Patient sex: M
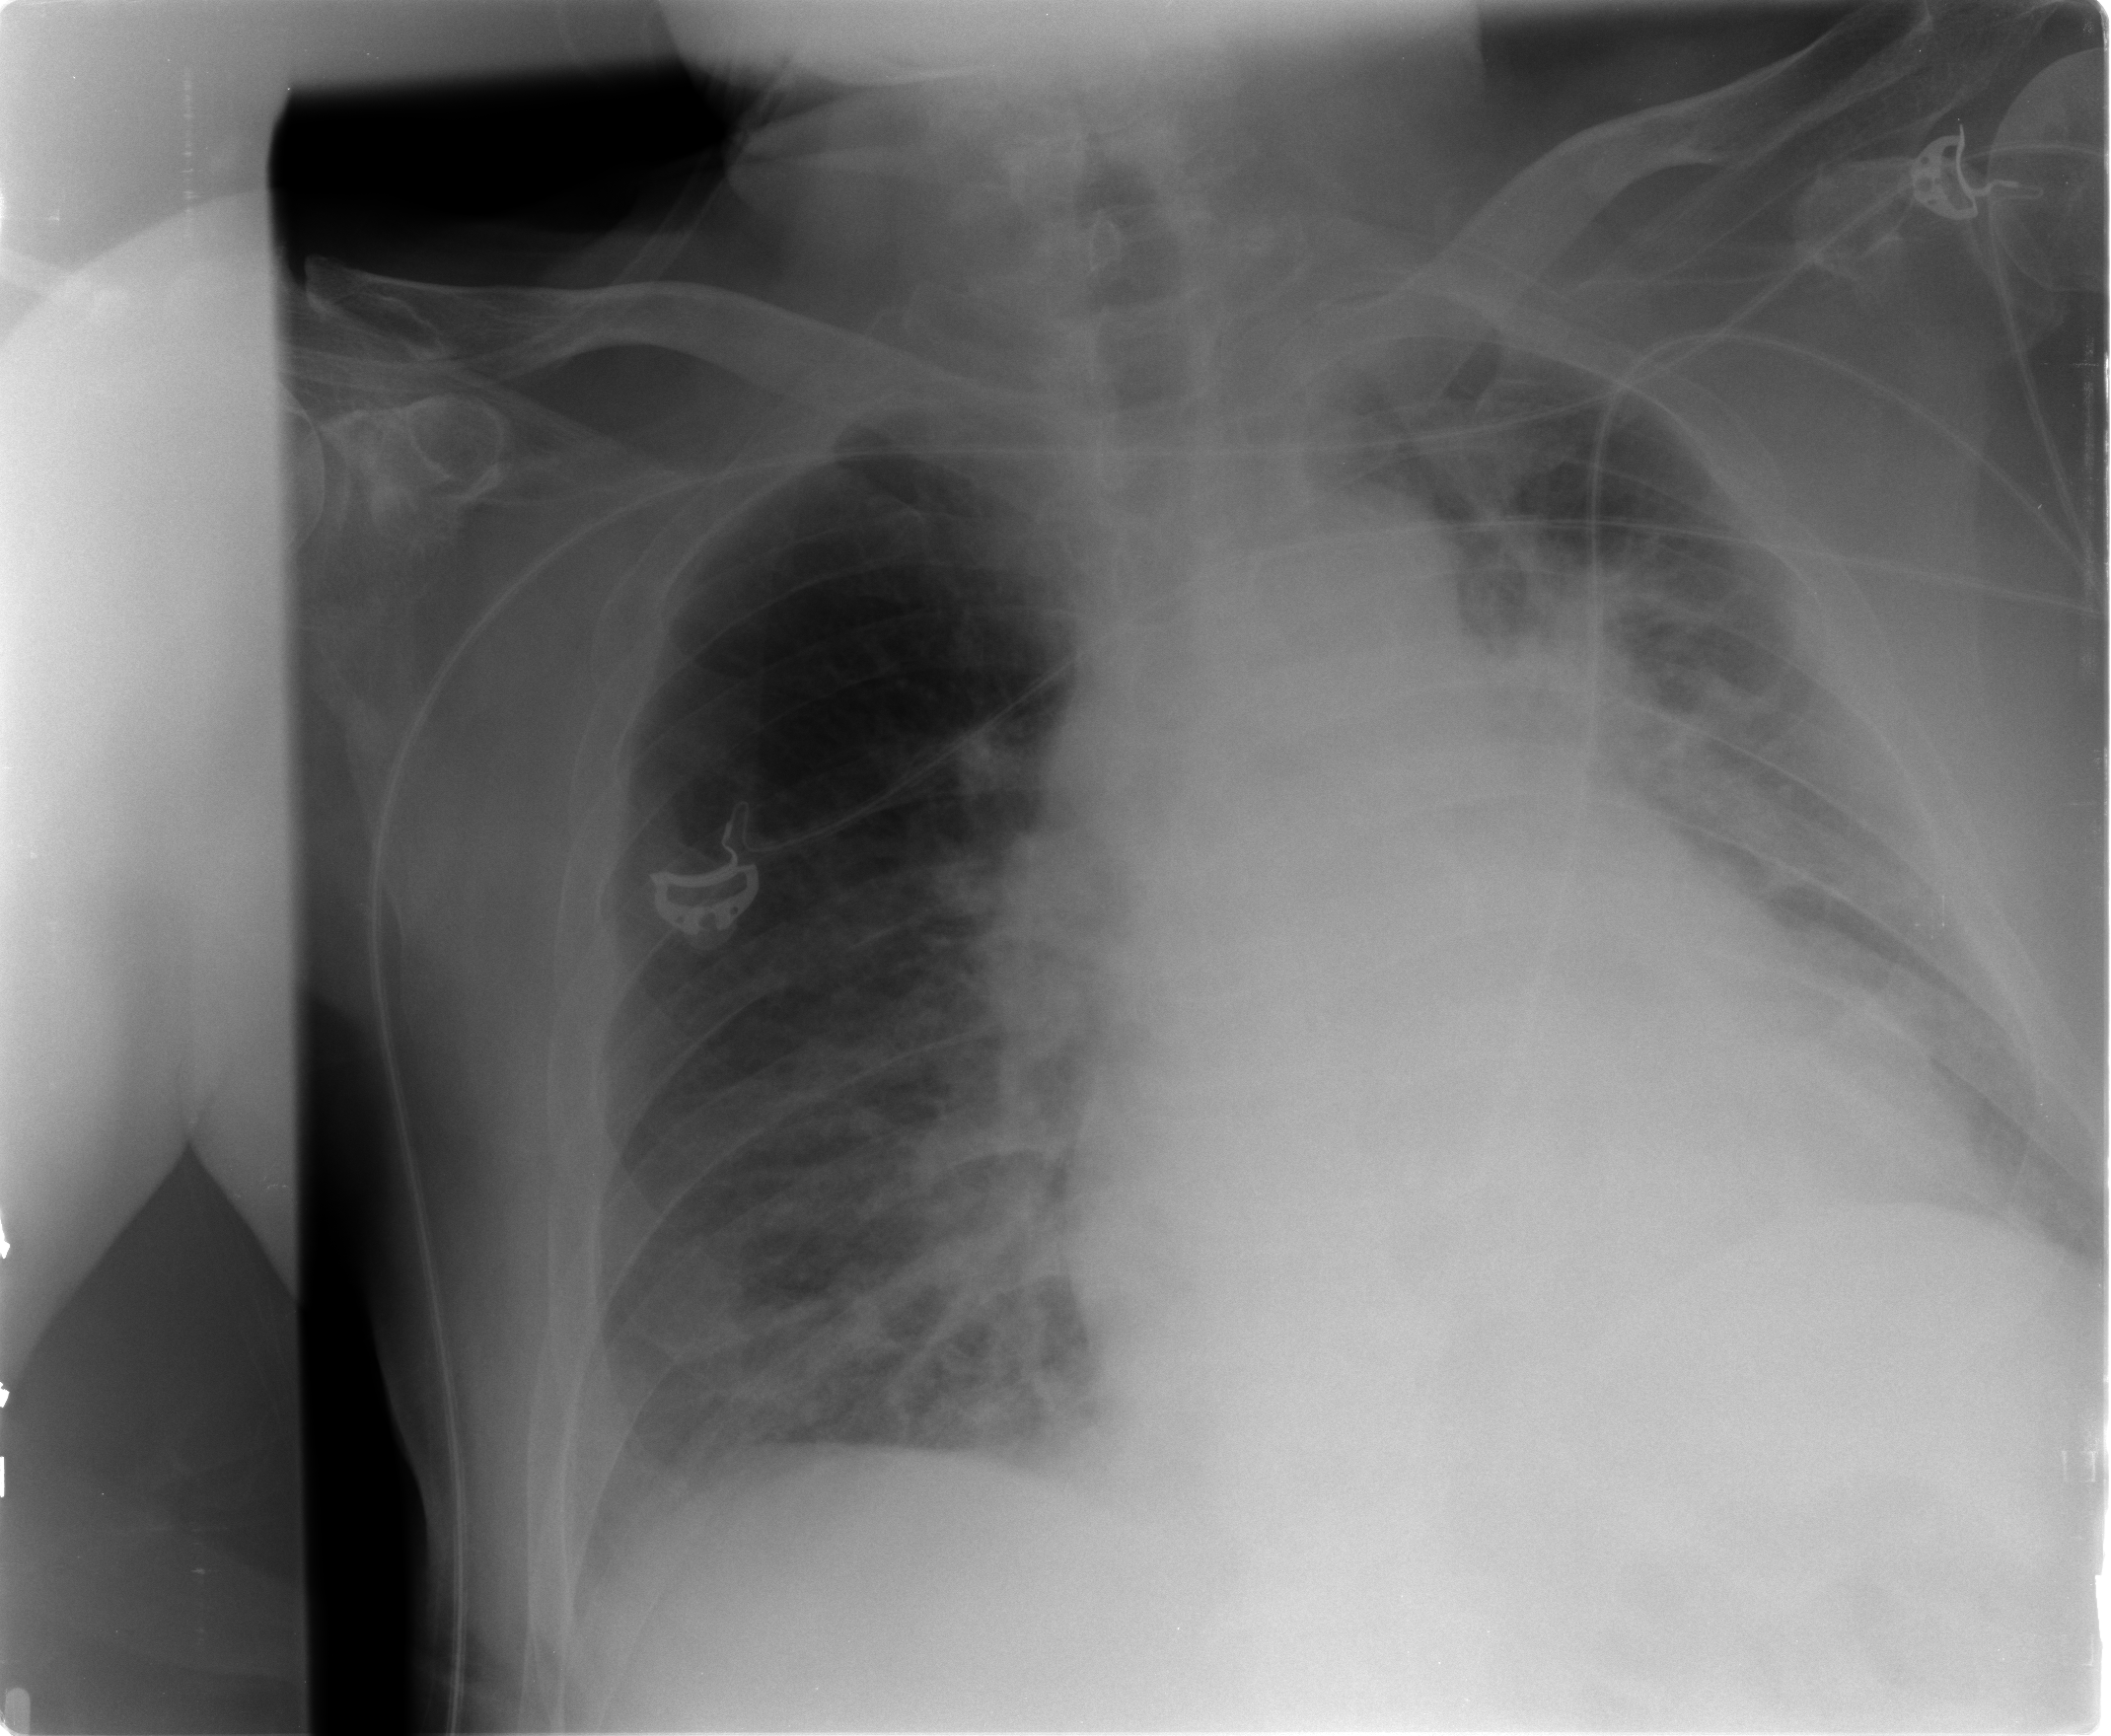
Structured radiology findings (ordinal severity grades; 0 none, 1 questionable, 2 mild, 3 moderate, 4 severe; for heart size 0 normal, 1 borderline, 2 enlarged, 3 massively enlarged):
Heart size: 2
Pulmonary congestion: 2
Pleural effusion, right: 0
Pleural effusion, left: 2
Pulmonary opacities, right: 0
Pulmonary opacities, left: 2
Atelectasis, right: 2
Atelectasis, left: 2